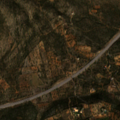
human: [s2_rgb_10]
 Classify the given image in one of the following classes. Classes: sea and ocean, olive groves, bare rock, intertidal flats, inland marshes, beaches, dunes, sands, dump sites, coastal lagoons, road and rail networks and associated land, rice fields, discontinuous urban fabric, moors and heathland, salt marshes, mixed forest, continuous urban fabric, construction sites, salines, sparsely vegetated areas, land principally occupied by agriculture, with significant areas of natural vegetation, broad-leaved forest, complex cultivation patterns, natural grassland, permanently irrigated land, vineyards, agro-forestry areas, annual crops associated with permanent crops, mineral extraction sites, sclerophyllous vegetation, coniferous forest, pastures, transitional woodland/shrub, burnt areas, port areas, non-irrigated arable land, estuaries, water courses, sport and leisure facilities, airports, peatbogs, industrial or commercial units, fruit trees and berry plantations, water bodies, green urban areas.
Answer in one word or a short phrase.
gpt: olive groves, land principally occupied by agriculture, with significant areas of natural vegetation, sclerophyllous vegetation